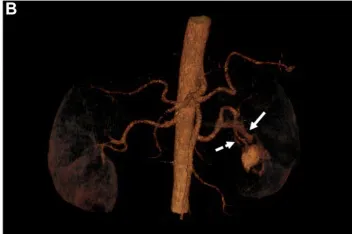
Volume rending (VR) image displayed the left renal feeding artery (dashed arrows) and thickened draining vein (white arrows).
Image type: radiology (ct)